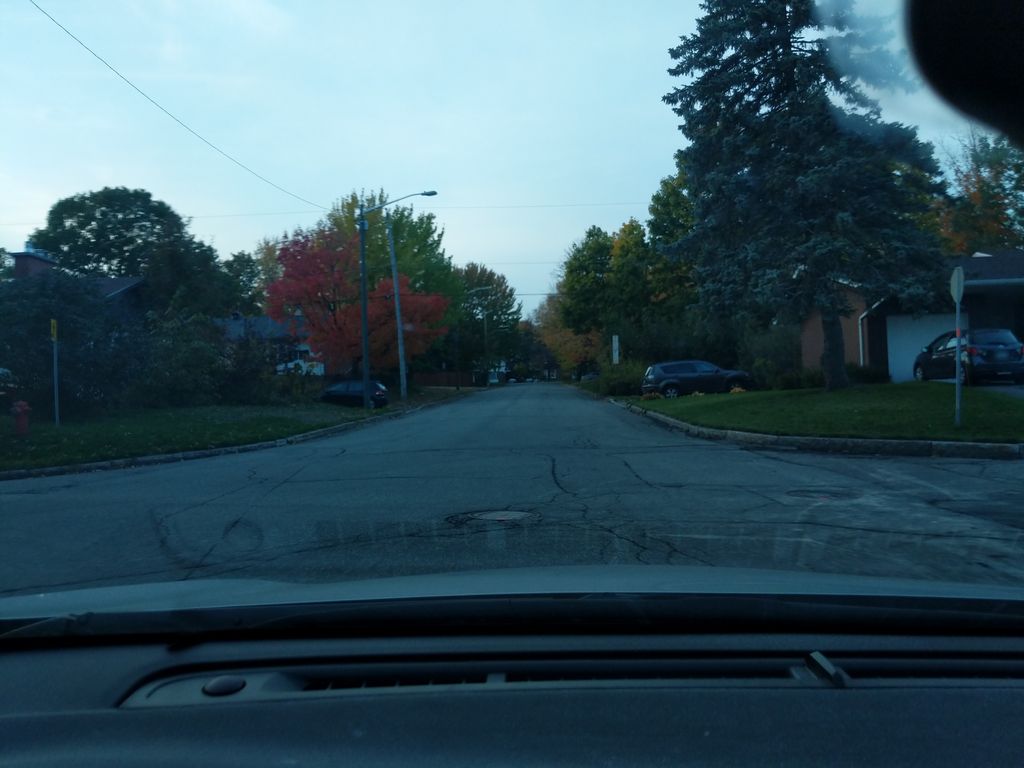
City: quebec_city